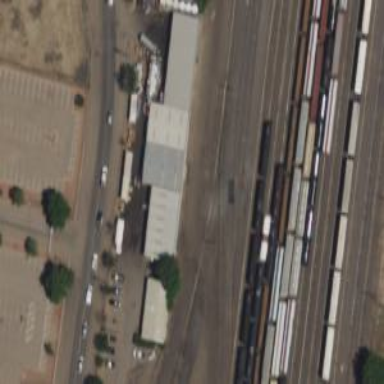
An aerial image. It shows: Railway yard in service.